Question: Why is there a pause before the page updates, resulting in a small white gap in the graph?
- <URL>
I recently discovered cubism and was blown away. So I decided my raspberry pi could use some monitoring. I am also new to javascript and all web-related stuff in general, so bear with me.
My own datasource consists of a redis database and webdis which I use to get the data in json format. In redis I store a combination of timestamp and value (timestamp:value) every second, in my example the used physical memory.
So when I query webdis like this:
'''
http://192.168.0.3:7379/zrangebyscore/used_phymem/<PHONE>/<PHONE>
'''
I get back this: '{"zrangebyscore":["435265536:<PHONE>"]}'
So this part is working great. In another answer here on stackoverflow Mike Bostock explained how Cubism queries for data: <URL> and after that only queries for the last 7 datapoints. I logged how Cubism behaves in my code:
'''
http://192.168.0.3:7379/zrangebyscore/used_phymem/<PHONE>/<PHONE> 1440 values
http://192.168.0.3:7379/zrangebyscore/used_phymem/<PHONE>/<PHONE> 12 values
http://192.168.0.3:7379/zrangebyscore/used_phymem/<PHONE>/<PHONE> 13 values
http://192.168.0.3:7379/zrangebyscore/used_phymem/<PHONE>/<PHONE> 14 values
http://192.168.0.3:7379/zrangebyscore/used_phymem/<PHONE>/<PHONE> 15 values
http://192.168.0.3:7379/zrangebyscore/used_phymem/<PHONE>/<PHONE> 16 values
http://192.168.0.3:7379/zrangebyscore/used_phymem/<PHONE>/<PHONE> 7 values
'''
As you can see, there is an initial query for 1440 values. But after that there are some queries that I don't understand, before the mentioned queries for 7 datapoints start. Why does cubism query for 12,13,14,15,16 values, all with the same start time?
The result looks like this (notice the gap to the right):

I cannot figure out why there is that window of missing data...
This is my function to query the data:
'''
function getData(metric) {
return context.metric(function(start, stop, step, callback) {
var values = [];
start = +start, stop = +stop;
d3.json("http://192.168.0.3:7379/zrangebyscore/"+metric+"/"+(start/1000) +"/"+ (stop/1000), function(json_data) {
entries = json_data.zrangebyscore;
entries.forEach(function(e) {
values.push(scale(e.split(":")[0]));
});
callback(null, values = values.slice(-context.size()));
});
}, name);
}
'''
And this is the rest of the code:
'''
var metrics = [ "used_phymem" ];
var context = cubism.context()
.serverDelay(10 * 1000)
.step(1 * 1000)
.size(1440);
var scale = d3.scale.linear()
.domain([0, 459505664])
.range([10, 100]);
d3.select("#demo").selectAll(".axis")
.data(["top", "bottom"])
.enter().append("div")
.attr("class", function(d) { return d + " axis"; })
.each(function(d) { d3.select(this).call(context.axis().ticks(12).orient(d)); });
d3.select("body").append("div")
.attr("class", "rule")
.call(context.rule());
d3.select("body").selectAll(".horizon")
.data(metrics.map(getData))
.enter().insert("div", ".bottom")
.attr("class", "horizon")
.call(context.horizon()
.extent([0, 100]));
context.on("focus", function(i) {
d3.selectAll(".value").style("right", i == null ? null : context.size() - i + "px");
});
'''
I added an example on jsbin that uses random numbers instead of my json data:
<URL>
When the page loads, the graph is full of values (as expected), then for a second nothing happens. After that the graph updates every second, but between the initial data, and the rest of the data is a gap.
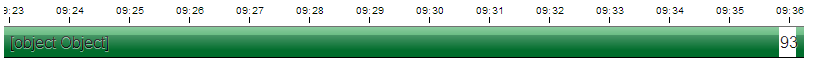
Answer: The cause of the problem appears to be a delay/clock skew on the server. If you add a client delay of 1 second, everything works fine (see <URL>.